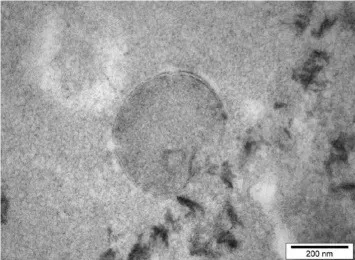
Transmission electron micrograph of negatively stained thin section of the methanogenic archaeon ISO4-H5. The sample was prepared as previously described. Images were captured using a Philips CM10 Transmission Electron Microscope, using an Olympus SIS Morada camera and SIS iTEM software (Germany).
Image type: pathology (masson_trichrome)